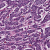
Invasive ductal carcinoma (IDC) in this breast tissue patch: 1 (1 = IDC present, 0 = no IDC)